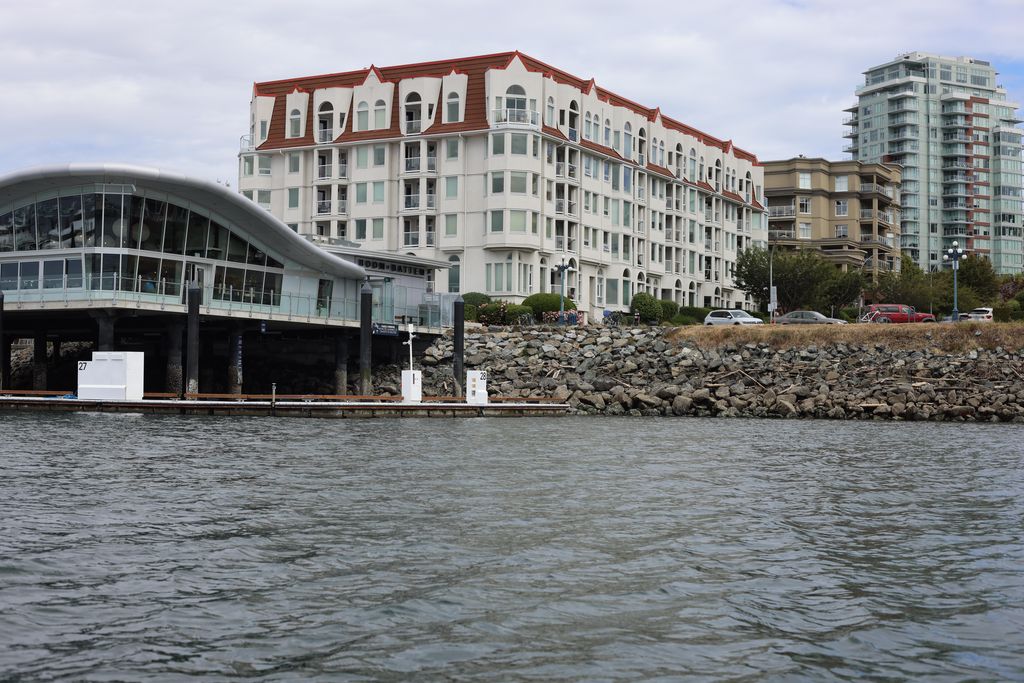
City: victoria